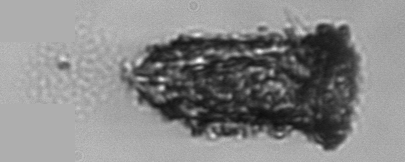
Label: Tintinnopsis